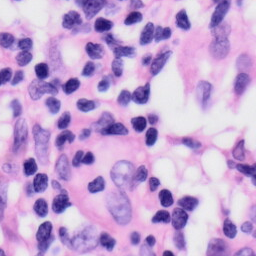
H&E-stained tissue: Skin